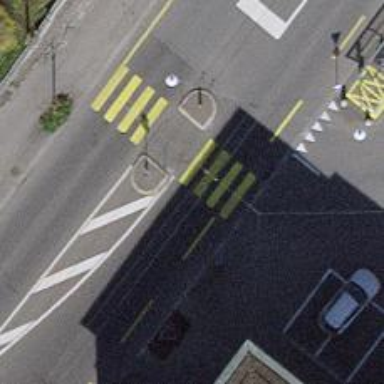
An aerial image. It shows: Tertiary road with asphalt surface. The road has designated lane for cyclists on the left side and is equipped with trolley wires.